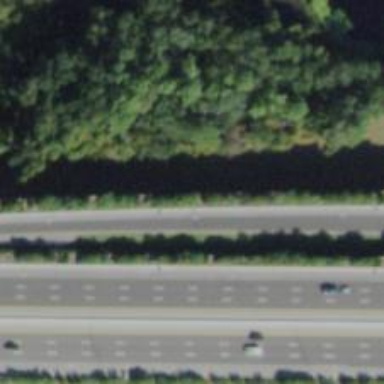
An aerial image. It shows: Motorway link.